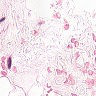
Metastatic tissue present: no